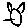
Label: cat